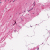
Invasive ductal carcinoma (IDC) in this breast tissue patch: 0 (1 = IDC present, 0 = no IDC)